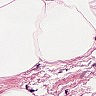
Metastatic tissue present: no